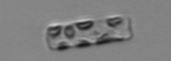
Label: Leptocylindrus